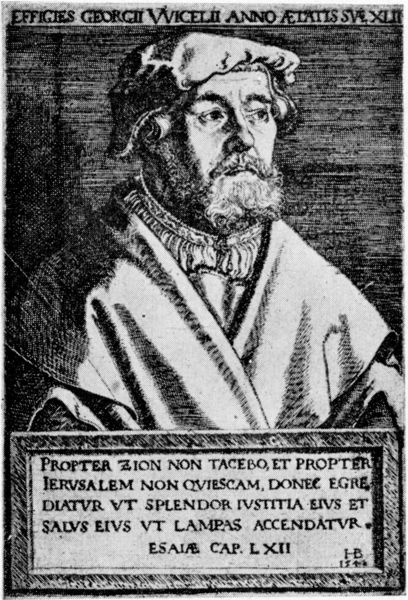
Titel: Bildnis des Georg Witzel
Künstler: Hans Brosamer
Institution: (Seriendruck)
Schlagwörter: dunkel, mann, schatten, umhang, weiß, grau, haar, hell, hintergrund, hut, licht, nase, profil, schwarz, zeichnung, blick, tuch, bart, hemd, jacke, kappe, mütze, wand, augen, bibel, gesicht, kragen, rahmen, vollbart, bild, bildnis, portrait, porträt, geistlicher, gewand, kutte, mantel, renaissance, kopfbedeckung, schrift, kette, grafik, graphik, rand, könig, tafel, inschrift, brauen, tusche, druck, druckgraphik, schwarzweiss, schraffur, radierung, stich, titel, text, buchstaben, denker, druckg, raphik, talar, barett, zitat, priester, gelehrter, hans, kupferstich, bibelzitat, georg, latein, agen, reformation, theologe, prieste, georgius, mantelkragen, non, zion, wicelius, köing, mann porträt, brosam, lxii, bart+hut, georg ii, 902, propter, proptea, tacebo